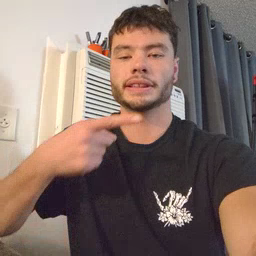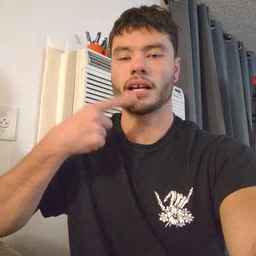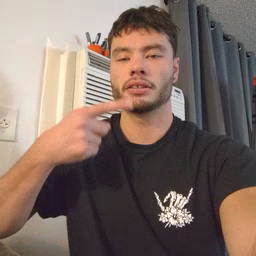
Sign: say